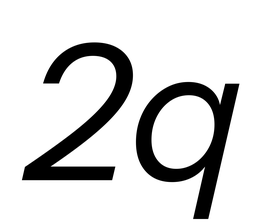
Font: InstrumentSans-Italic_Italic